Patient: sex M, age 60
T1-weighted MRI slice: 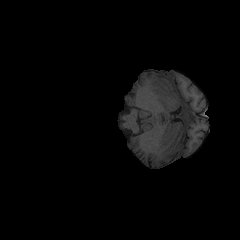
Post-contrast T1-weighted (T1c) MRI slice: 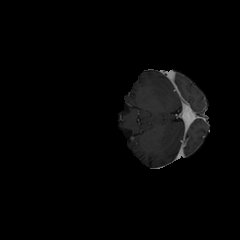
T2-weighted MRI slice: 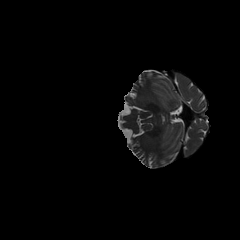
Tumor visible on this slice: no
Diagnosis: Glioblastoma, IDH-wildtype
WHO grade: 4